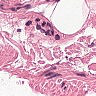
Metastatic tissue present: no